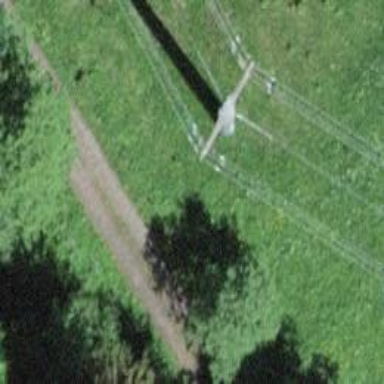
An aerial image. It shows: Power line in the image.